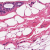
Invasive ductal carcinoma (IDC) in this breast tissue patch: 0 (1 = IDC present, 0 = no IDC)